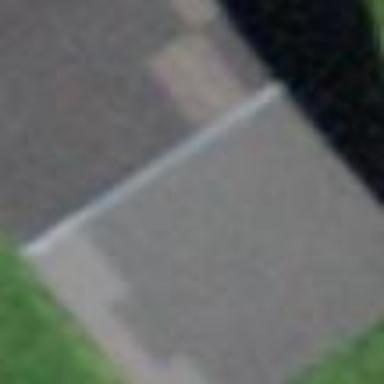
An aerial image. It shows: Barn.